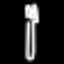
Label: fork